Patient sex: F
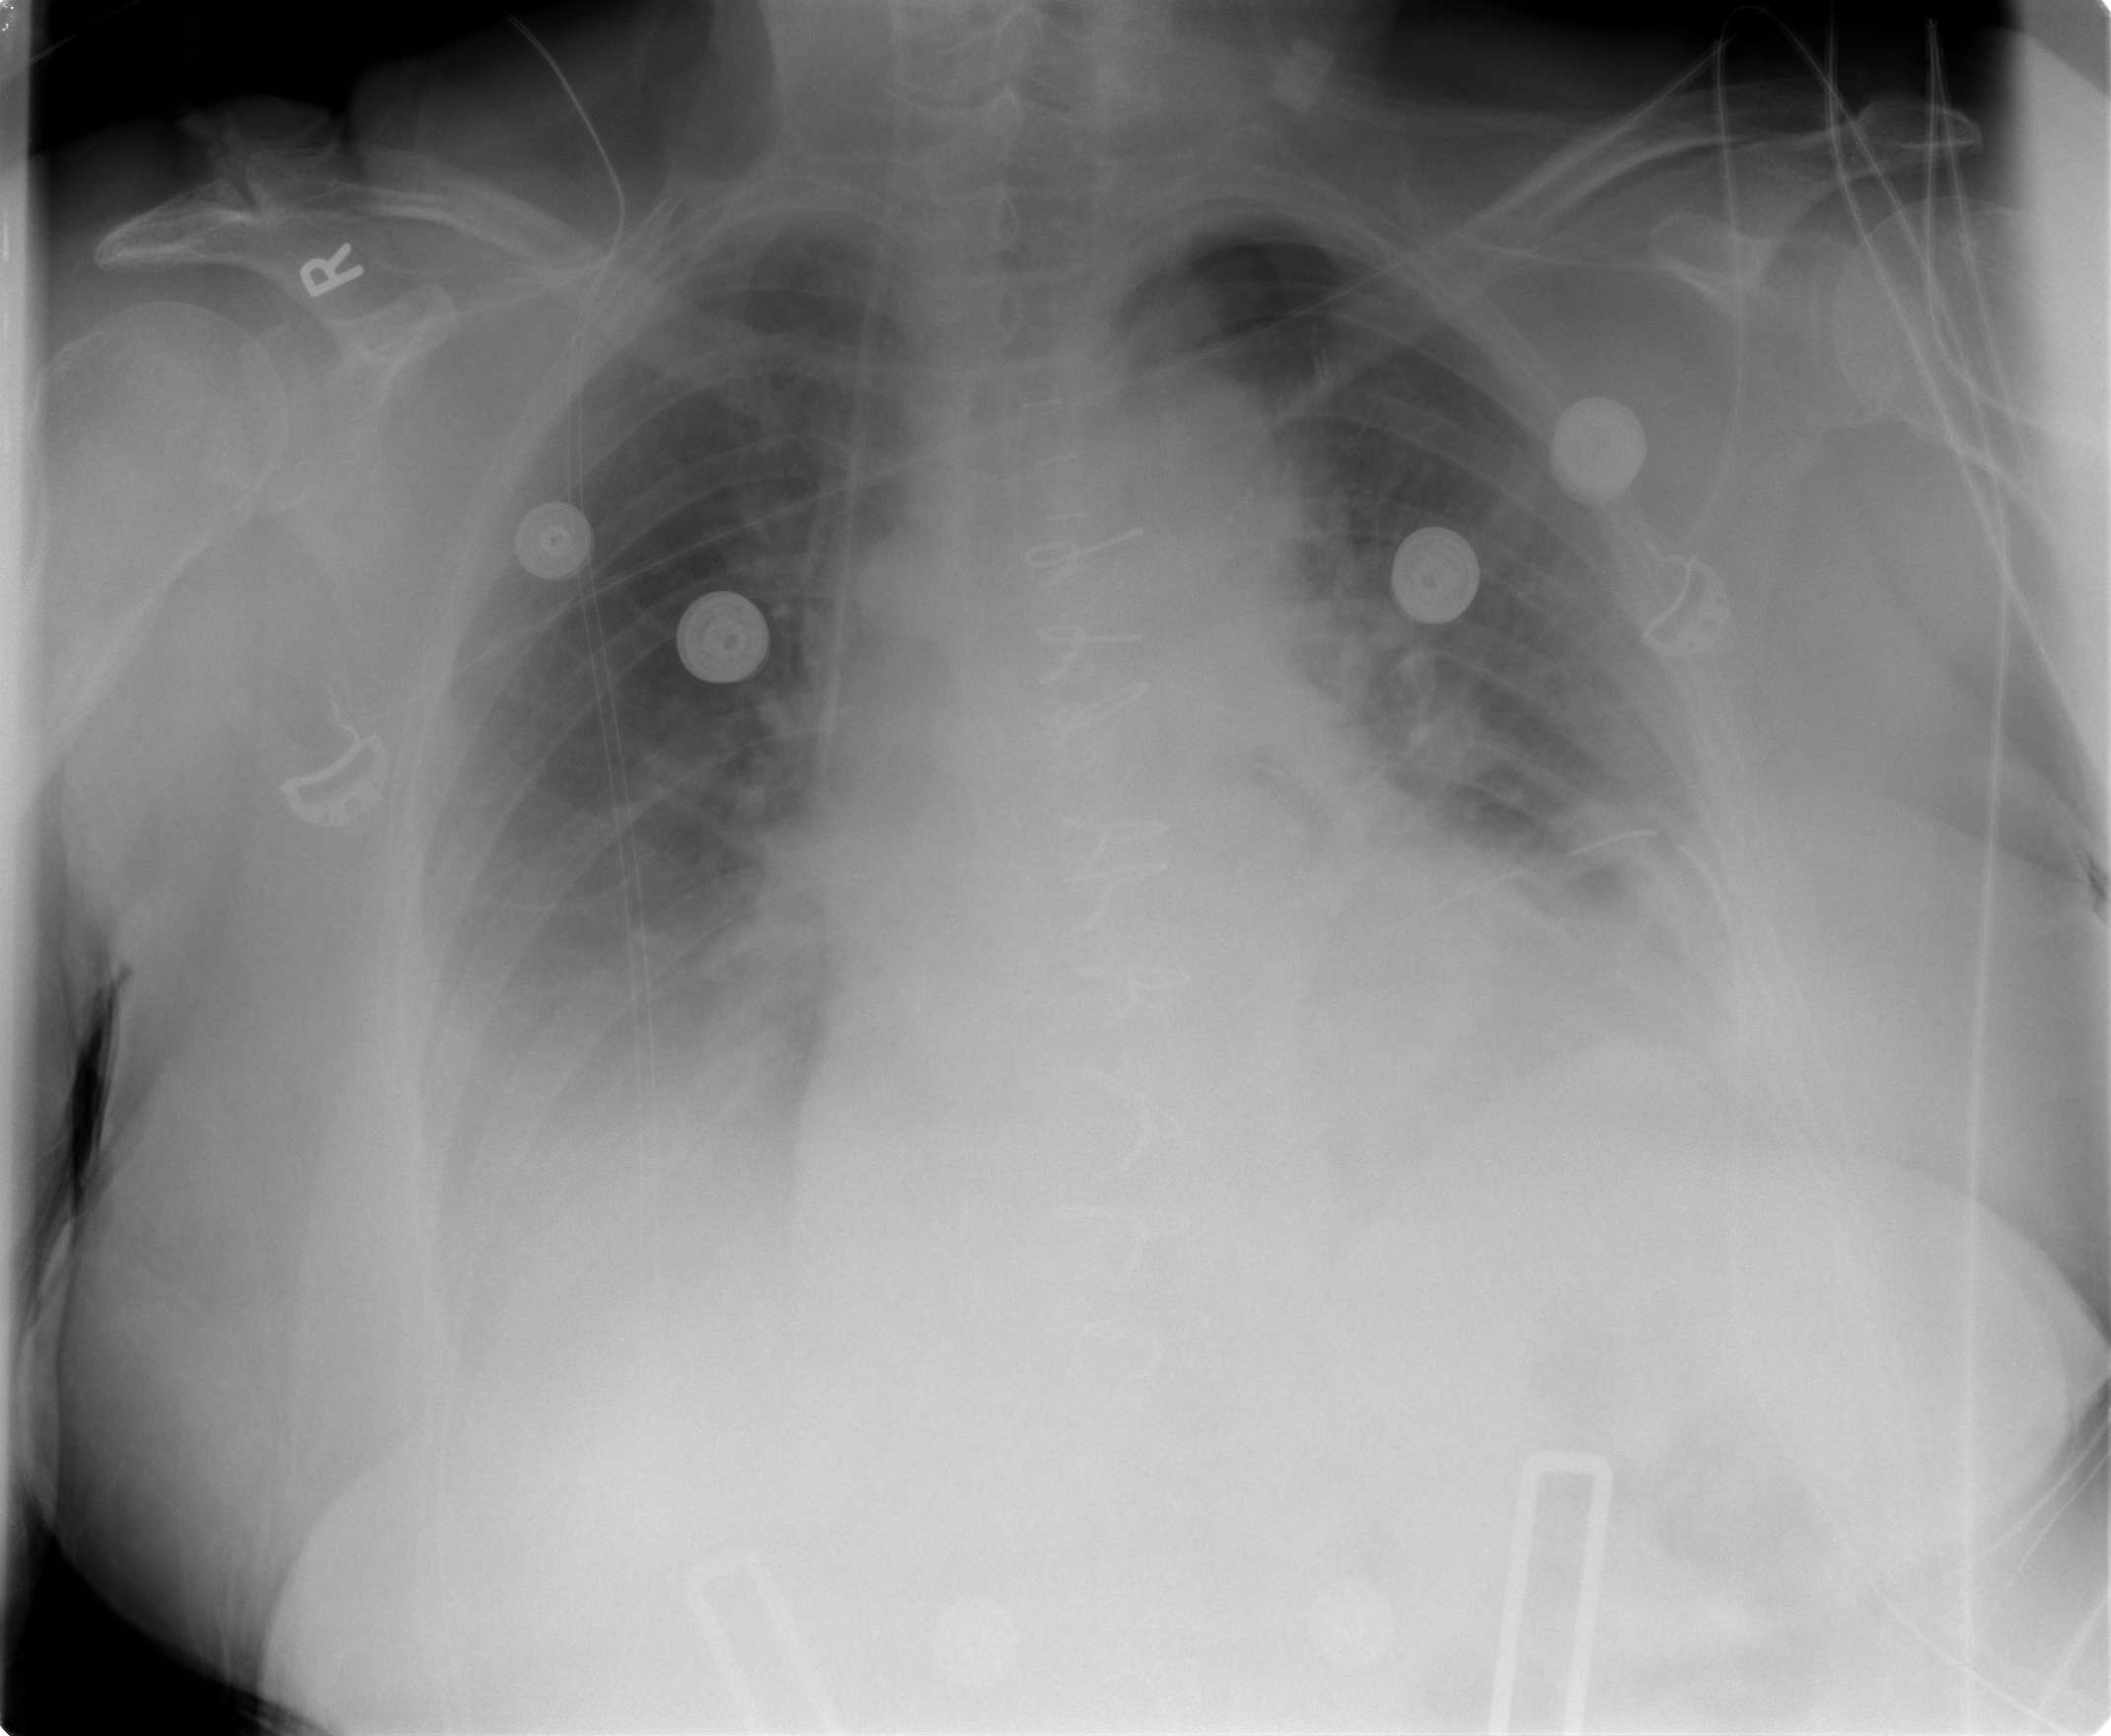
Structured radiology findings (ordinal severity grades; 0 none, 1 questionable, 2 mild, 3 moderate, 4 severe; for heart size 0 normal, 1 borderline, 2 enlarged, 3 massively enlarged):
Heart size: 2
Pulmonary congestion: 1
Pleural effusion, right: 2
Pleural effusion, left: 2
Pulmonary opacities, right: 0
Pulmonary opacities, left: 0
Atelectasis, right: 2
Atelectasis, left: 2